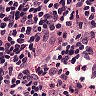
Metastatic tissue present: no